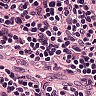
Metastatic tissue present: no